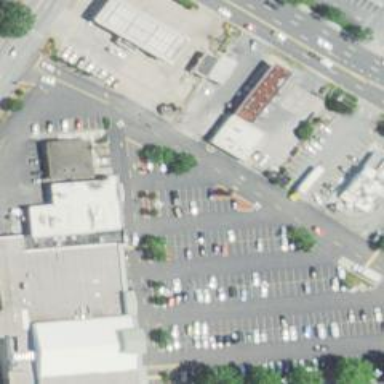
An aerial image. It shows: Convenience shop.